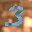
Label: 3